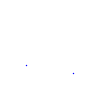
Particle: proton